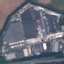
Label: Industrial